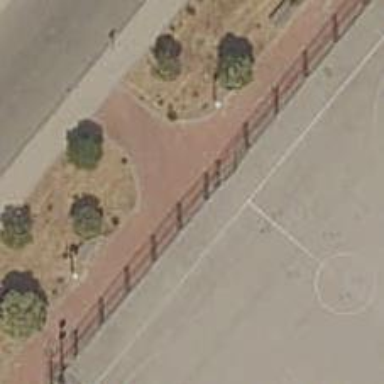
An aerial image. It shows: Footway surfaced with paving stones.